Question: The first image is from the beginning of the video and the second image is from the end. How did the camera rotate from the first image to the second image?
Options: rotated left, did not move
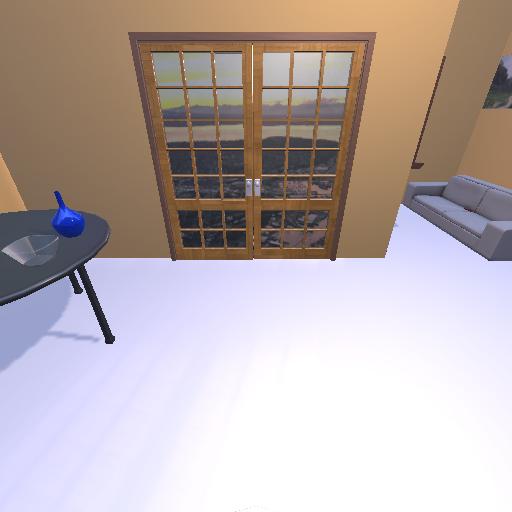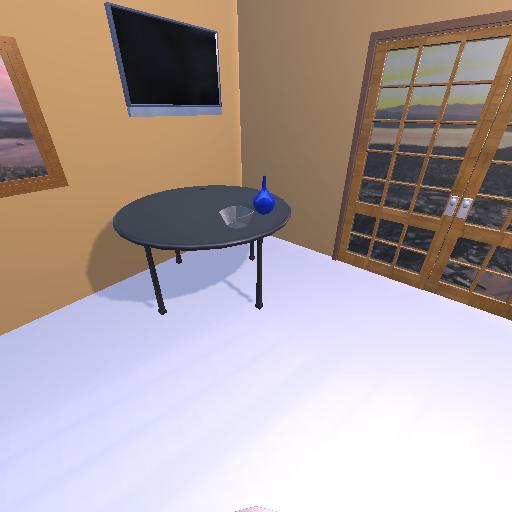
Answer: rotated left